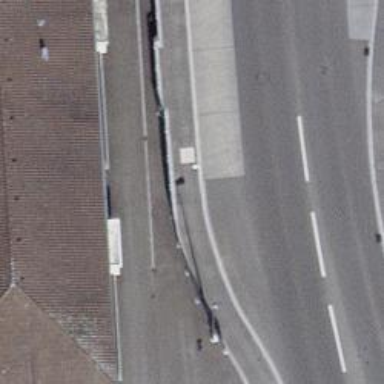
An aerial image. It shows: Platform for public transport on the road.